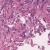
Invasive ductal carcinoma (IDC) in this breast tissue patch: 1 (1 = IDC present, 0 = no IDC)